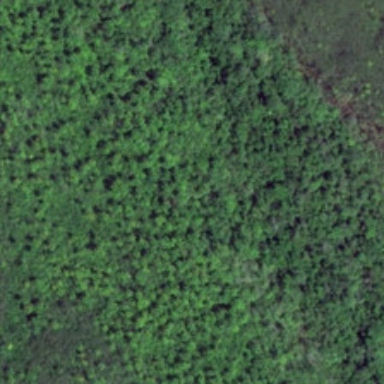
A lot of trees are planted on the land .